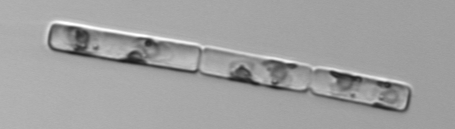
Label: Guinardia_delicatula